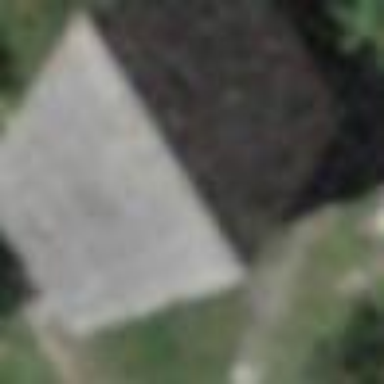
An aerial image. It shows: Shelter in the form of picnic shelter attached to building.